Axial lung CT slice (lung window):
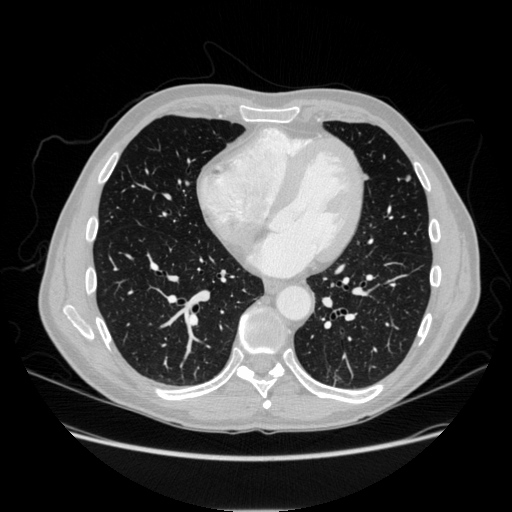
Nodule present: yes
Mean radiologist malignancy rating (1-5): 2.333